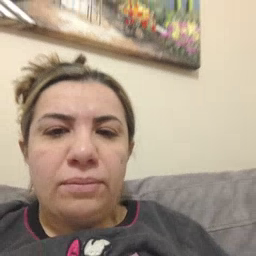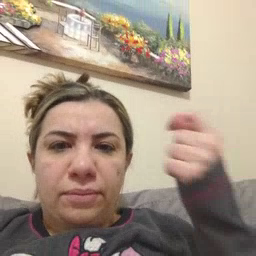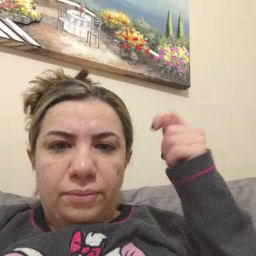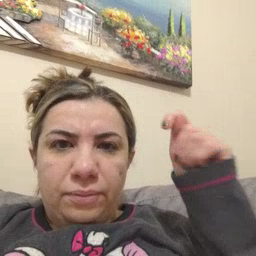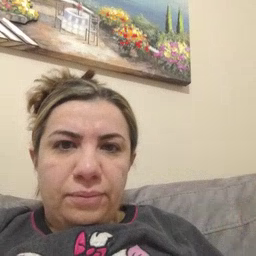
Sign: toy